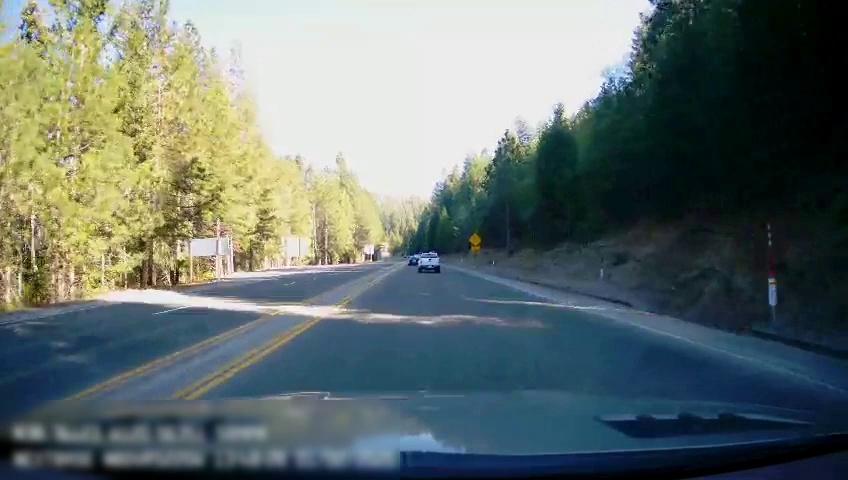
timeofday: Day
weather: Sunny
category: Drivable Space
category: Vehicles | Car
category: Vehicles | Truck
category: Lanes | Alternate Lane
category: Lanes | Current Lane
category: Lanes | Current Lane
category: Lanes | Opposite Lane
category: Lanes | Opposite Lane
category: Lanes | Opposite Lane
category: Traffic | Signs
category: Traffic | Signs